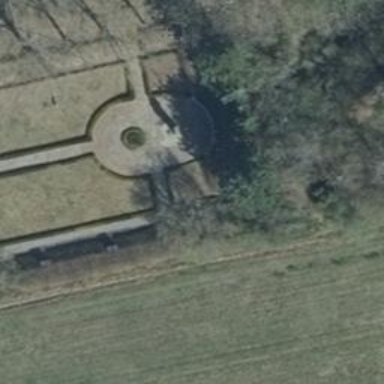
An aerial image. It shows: Memorial site with historic significance.